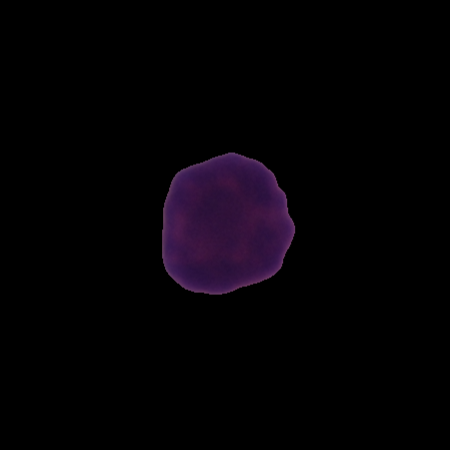
Label: healthy